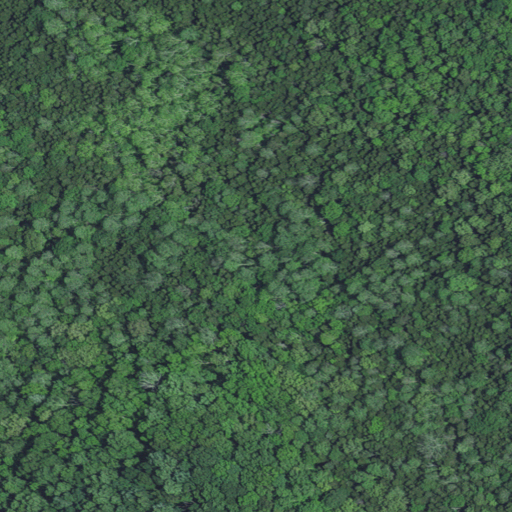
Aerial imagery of valley in Kentucky named Cedar Spring Valley containing evergreen forest, deciduous forest, and mixed forest